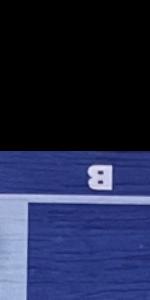
Label: Empty